Question: After update to IOS 7 I am seeing an error with images rendering with GL_BLEND enabled and the blend func set to GL_ONE, GL_ONE_MINUS_SRC_ALPHA.. I have checked that devices that have not been updated to IOS 7 do not show this problem.
Explanation of what I am seeing.
-Images that have any alpha that is not zero render as non transparent (opaque).
This resulted in show white outlines around art that was blending out to full alpha to hide jagged edges.

Notice the render artifacts around the each of the parts that make up this little guy.
Another thing to note is that the art images are NOT compressed to PVR4.
Keep in mind again that this all worked pre IOS7 with no graphical errors.
Thanks for you help..
Render Notes:
glEnable(GL_BLEND)
glBlendEquation( GL_FUNC_ADD )
glBlendFunc( GL_ONE, GL_ONE_MINUS_SRC_ALPHA )
After looking into this.. I have come to think that something has changed with precompiled alpha. I have no idea what could have changed in iOS 7 .. Still working on this.
My understanding is that the call textureWithContentsOfFile without saying you wanted GLKTextureLoaderApplyPremultiplication in our case seemed to still produce a image that had premultiplied alpha. By adding into the options that YES we wanted it to do so .. everything now on iOS7 is working.
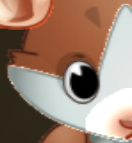
Answer: If you are using for loading textures the method '-textureWithContentsOfFile:options:error' of 'GLKTextureLoader', then you could try adding 'GLKTextureLoaderApplyPremultiplication' set to 'YES' to the options dictionary.
'''
NSDictionary * options = @{GLKTextureLoaderApplyPremultiplication:@YES};
NSError *err;
GLKTextureInfo *ti = [GLKTextureLoader textureWithContentsOfFile:path options:options error:&err];
'''